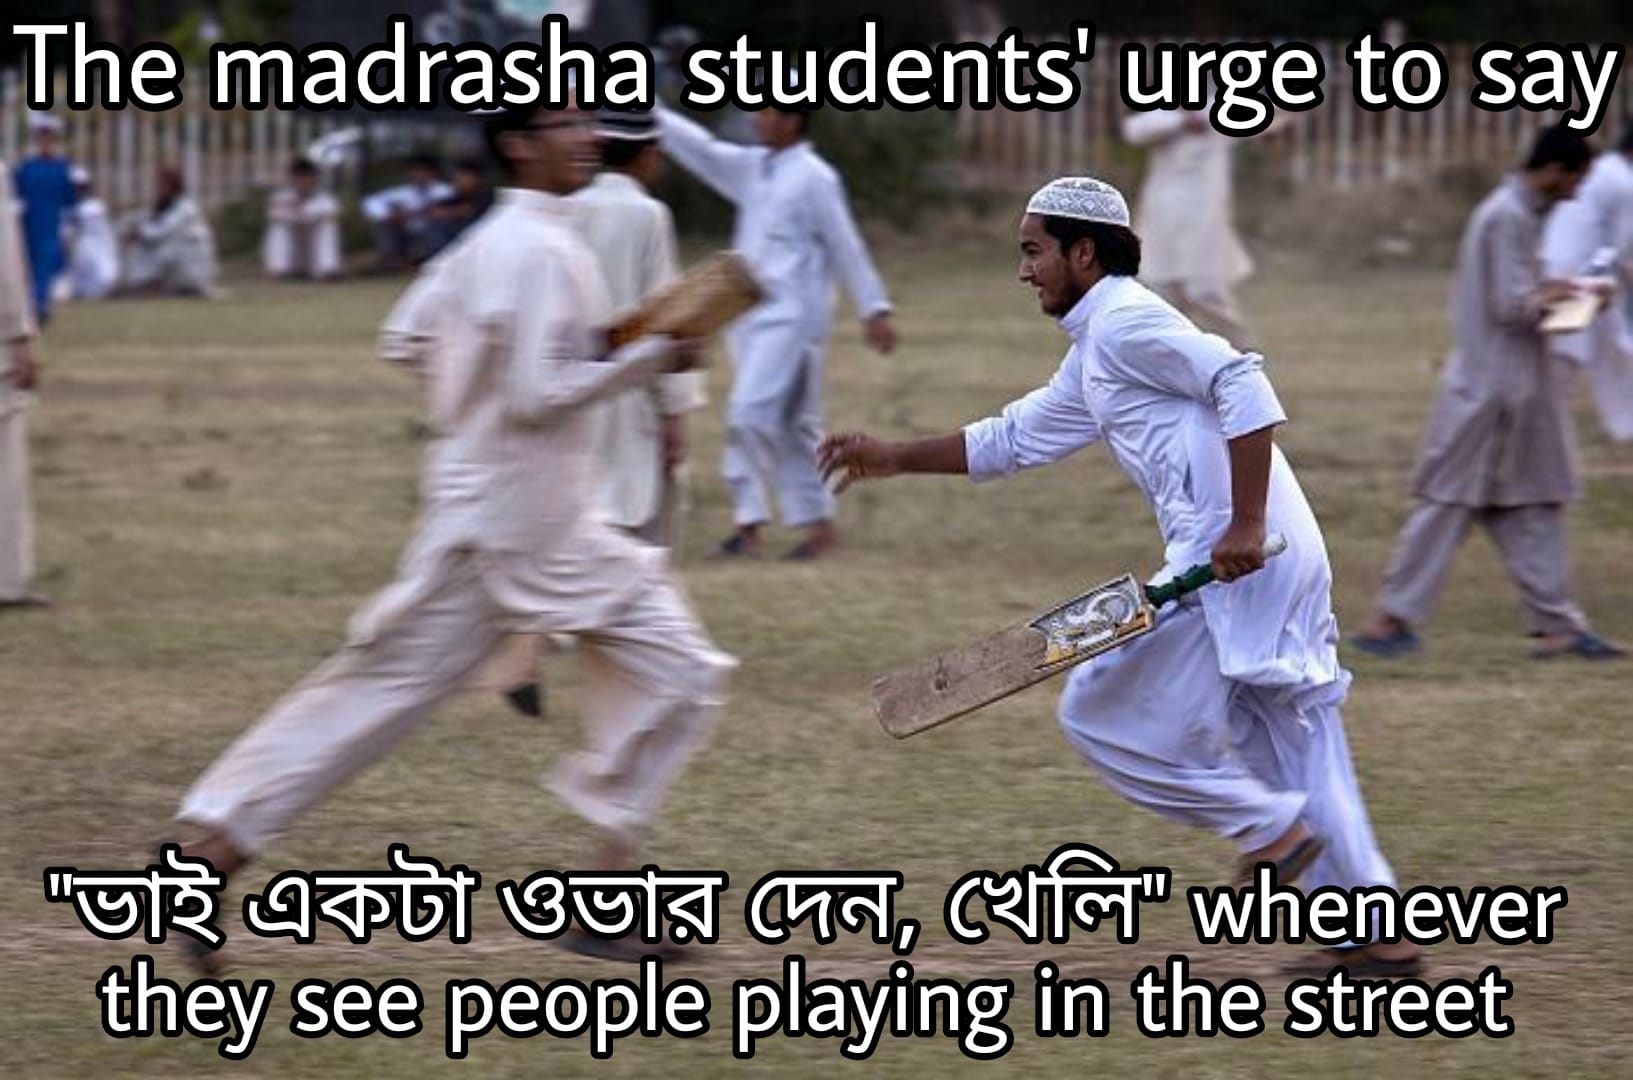
Caption: The madrasha students' urge to say  "ভাই একটা ওভার দেন, খেলি"   whenever they see people playing in the street
Label: non-hate